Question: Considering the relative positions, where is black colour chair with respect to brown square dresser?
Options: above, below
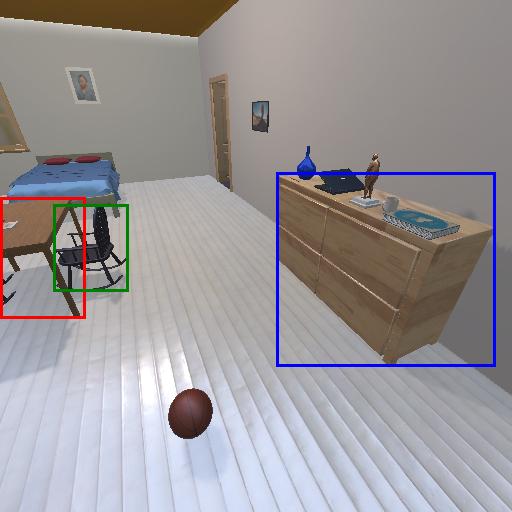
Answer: above